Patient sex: M
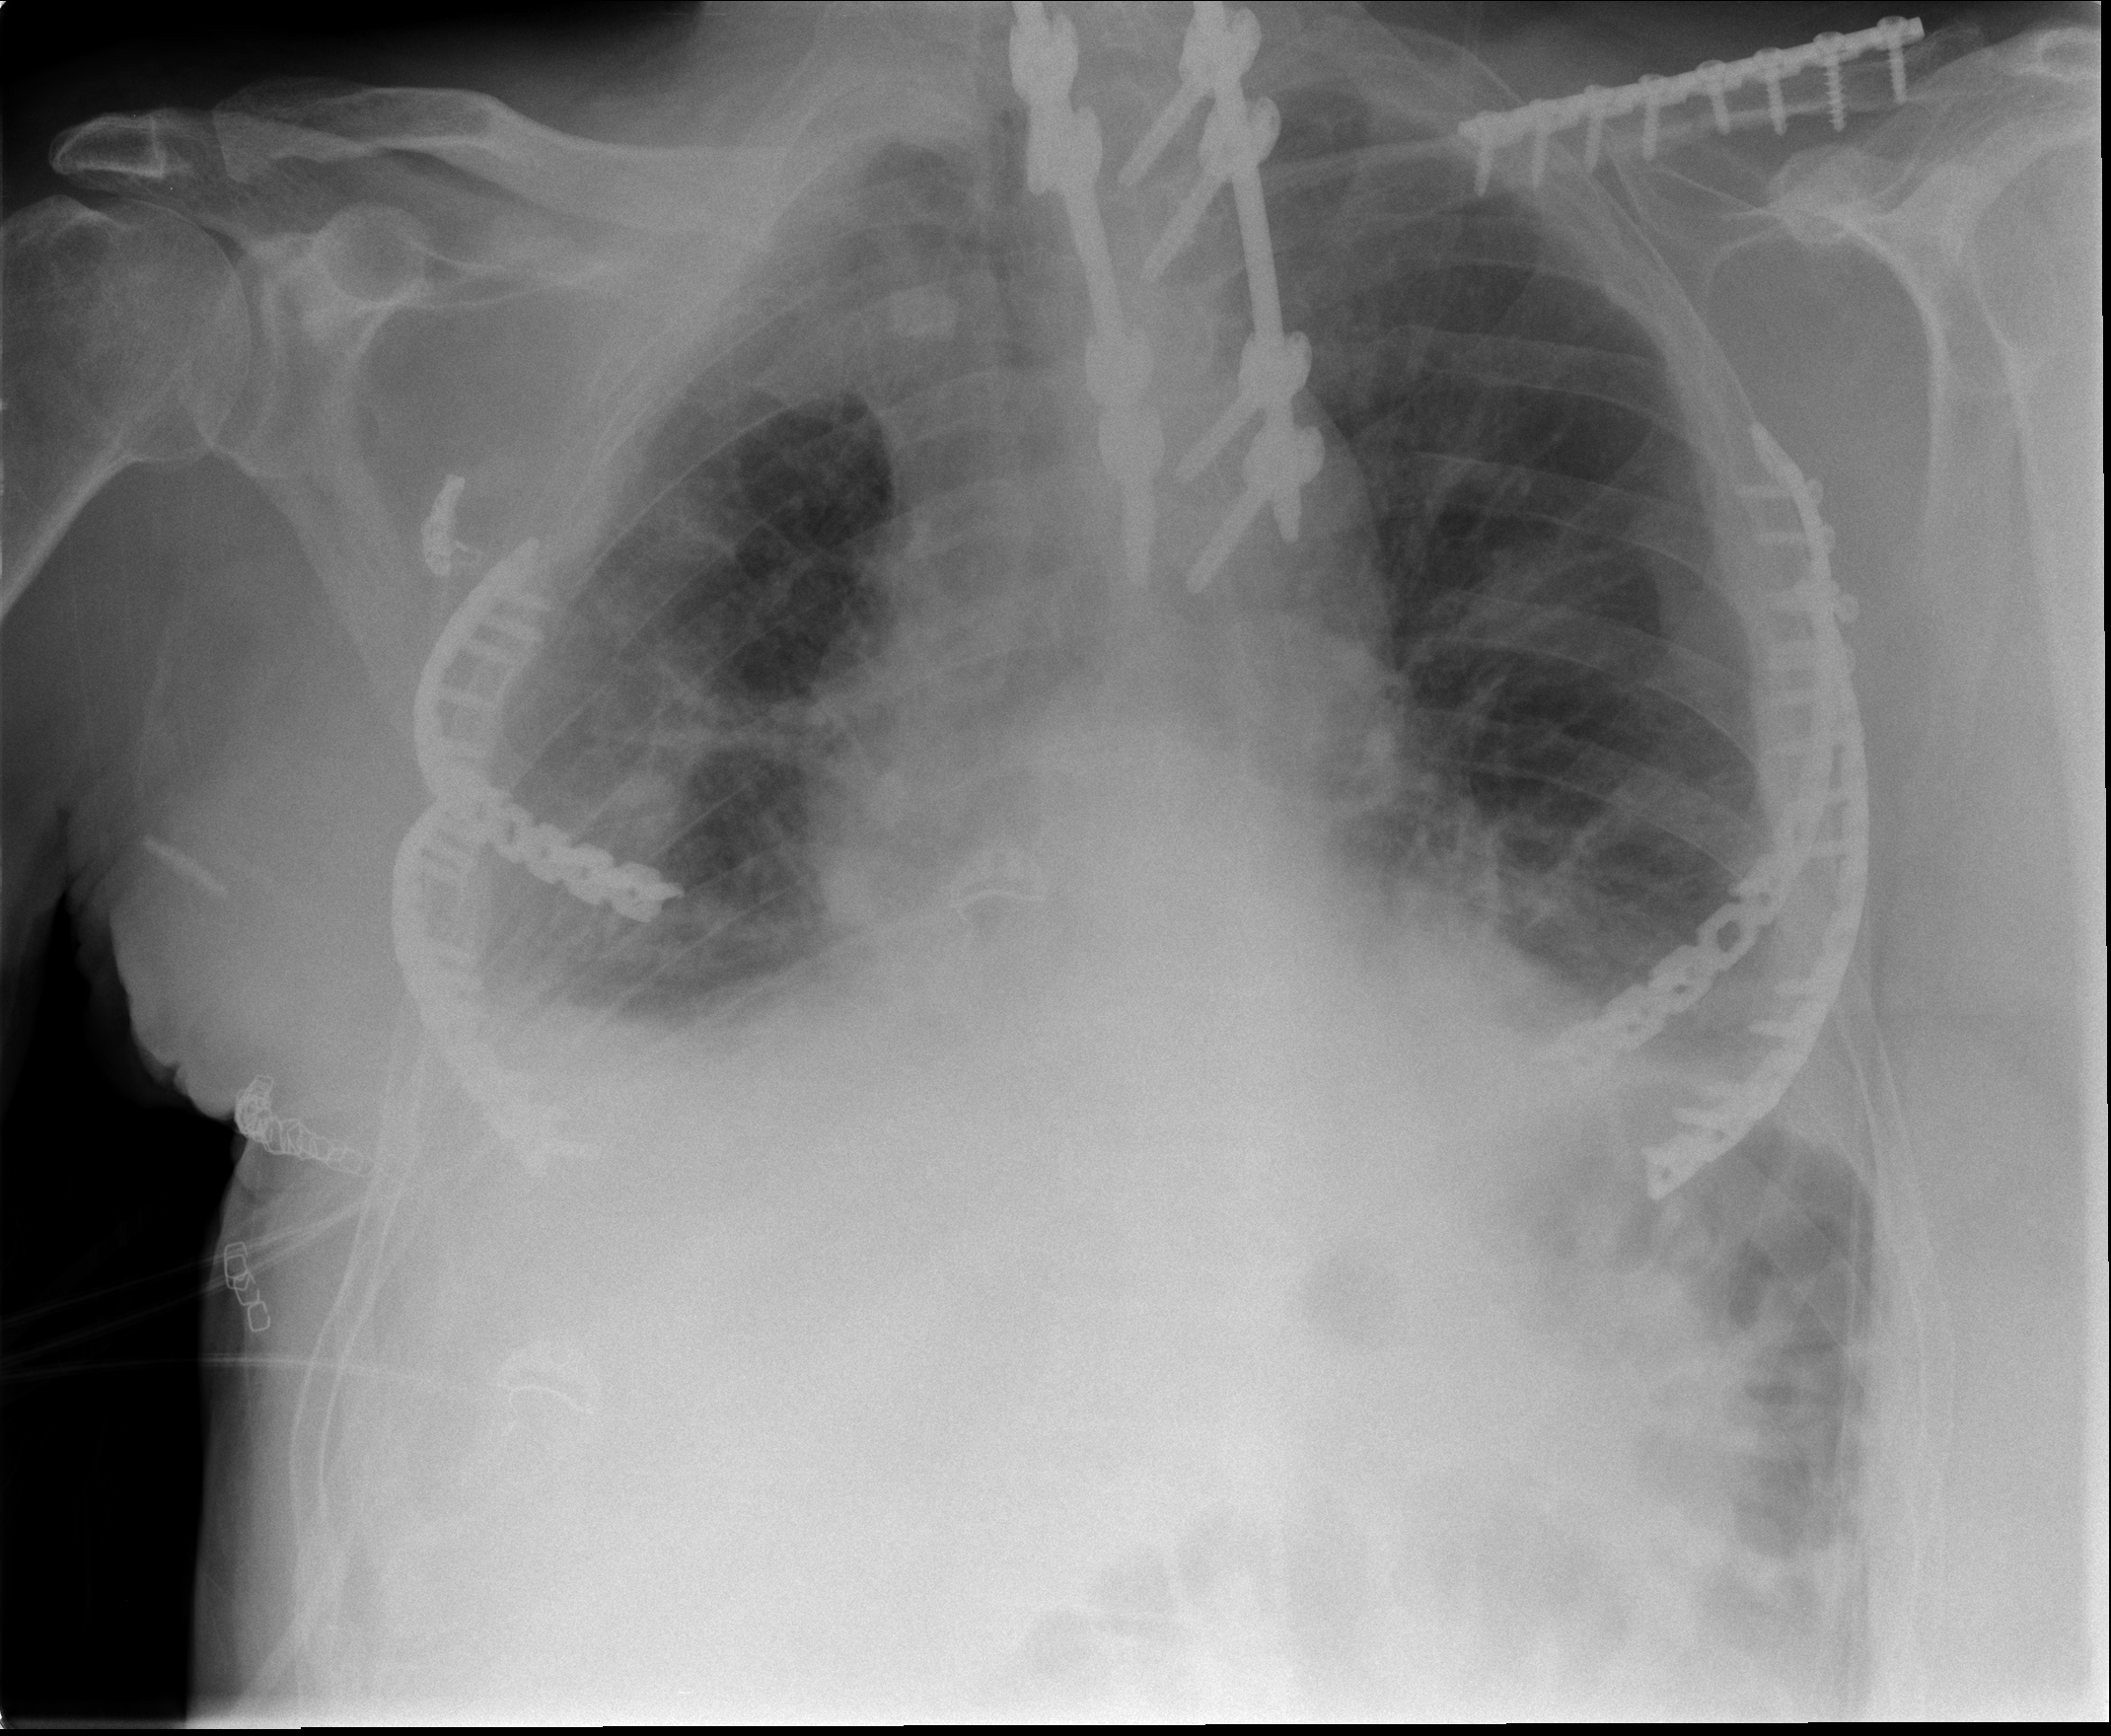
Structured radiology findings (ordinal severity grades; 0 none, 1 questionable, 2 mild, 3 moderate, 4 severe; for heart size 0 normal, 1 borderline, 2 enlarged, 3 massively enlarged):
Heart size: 1
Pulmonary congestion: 0
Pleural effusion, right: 2
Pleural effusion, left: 2
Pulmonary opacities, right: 0
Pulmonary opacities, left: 0
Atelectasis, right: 2
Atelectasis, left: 2